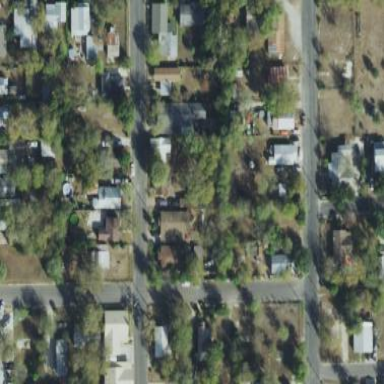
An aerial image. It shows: Neighborhood.